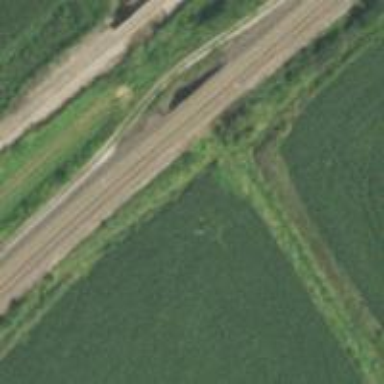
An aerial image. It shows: Bridge over railway line.